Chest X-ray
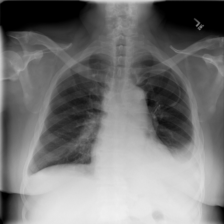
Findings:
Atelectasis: negative
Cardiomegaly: negative
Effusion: positive
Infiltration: negative
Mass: negative
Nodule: negative
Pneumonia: negative
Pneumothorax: negative
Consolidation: negative
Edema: negative
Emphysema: negative
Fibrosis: negative
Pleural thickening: negative
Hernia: negative